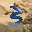
Label: 3